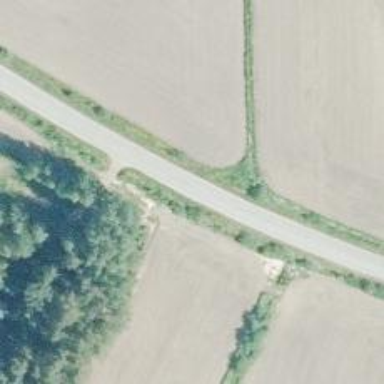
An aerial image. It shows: Tertiary road.